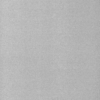
Label: dusty